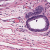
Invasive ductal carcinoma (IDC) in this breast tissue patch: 0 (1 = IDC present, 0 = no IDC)